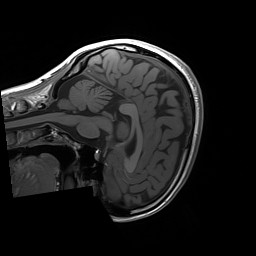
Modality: T1w
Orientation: sagittal
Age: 18
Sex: female